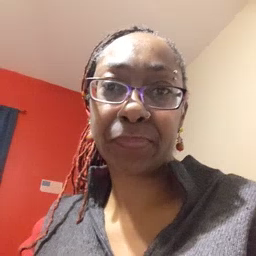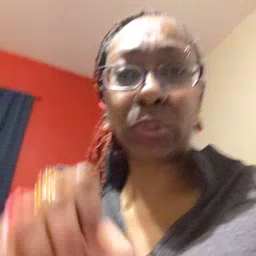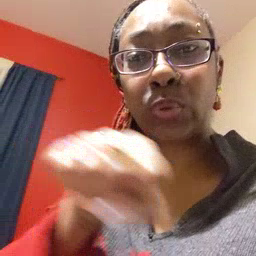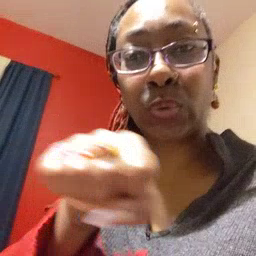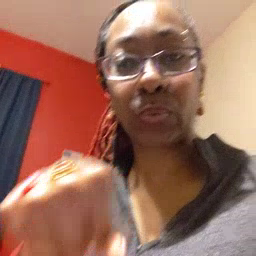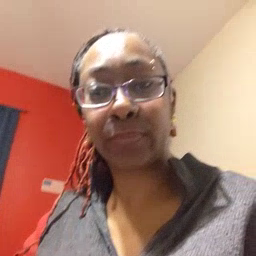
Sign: shoe